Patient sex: M
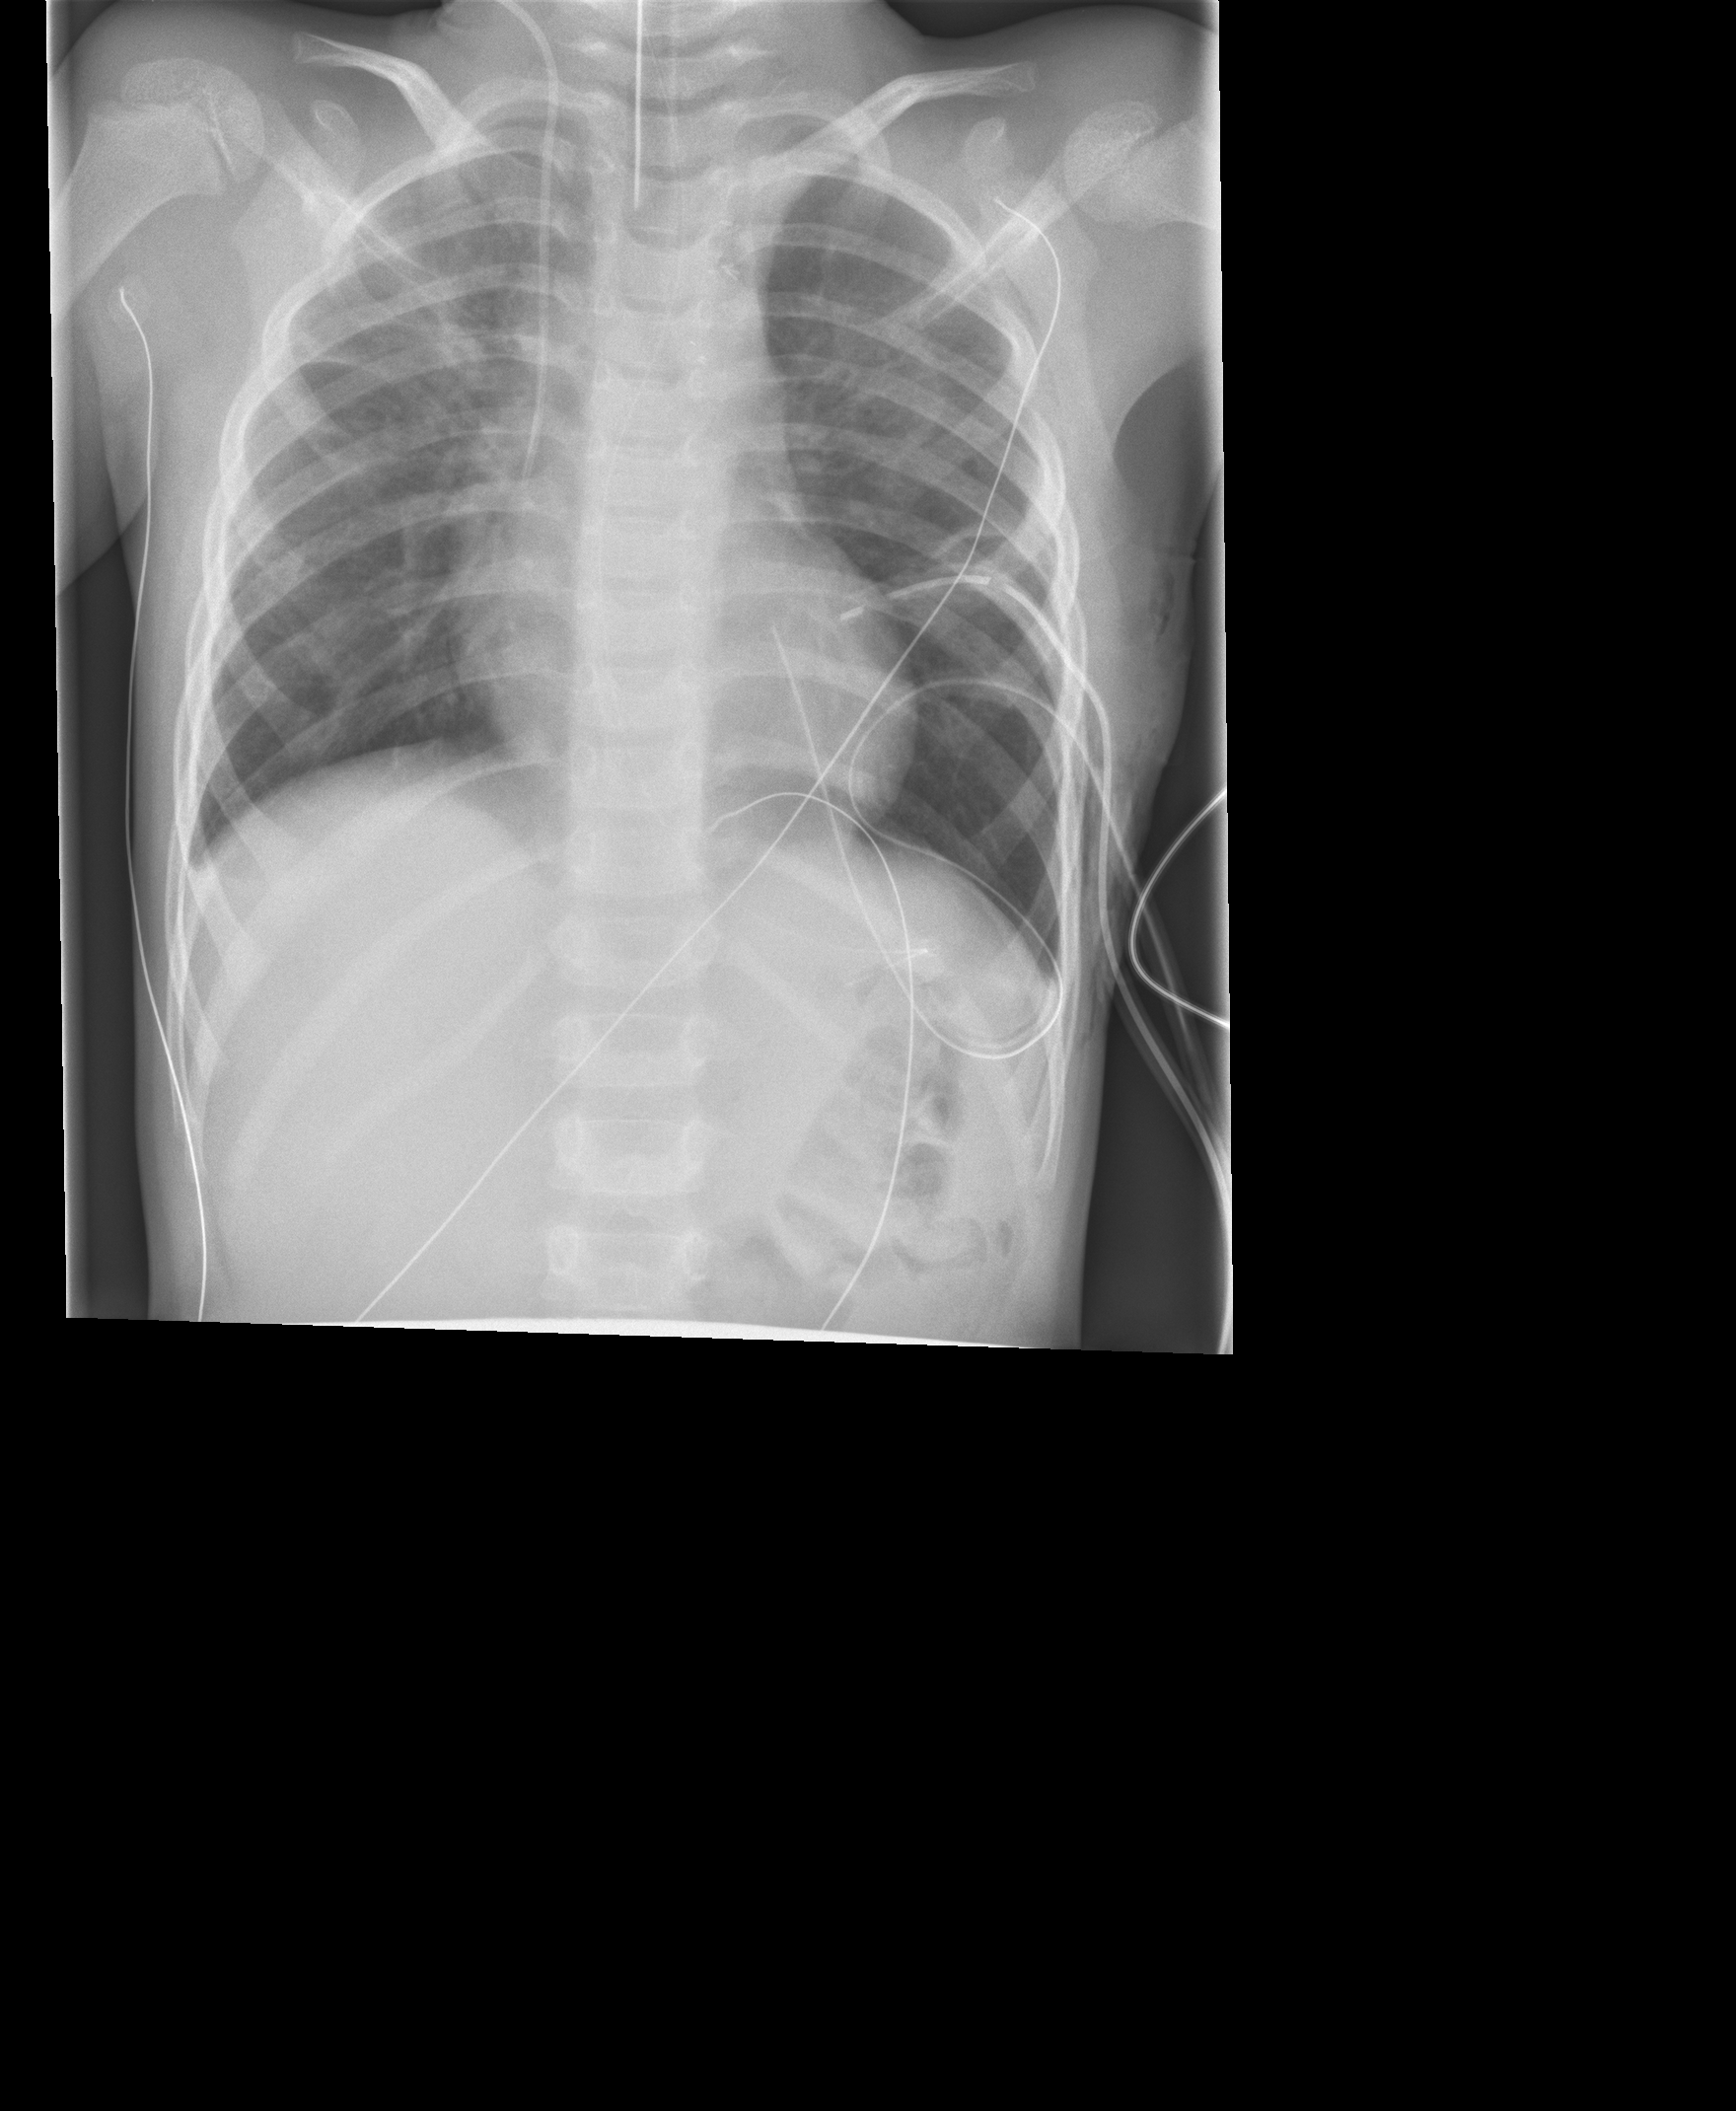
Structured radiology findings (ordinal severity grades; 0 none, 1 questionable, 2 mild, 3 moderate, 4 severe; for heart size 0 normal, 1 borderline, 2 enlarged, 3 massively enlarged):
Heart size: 0
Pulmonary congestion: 0
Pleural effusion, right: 2
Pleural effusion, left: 0
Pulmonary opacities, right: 2
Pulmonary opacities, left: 0
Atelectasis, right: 2
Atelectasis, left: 2